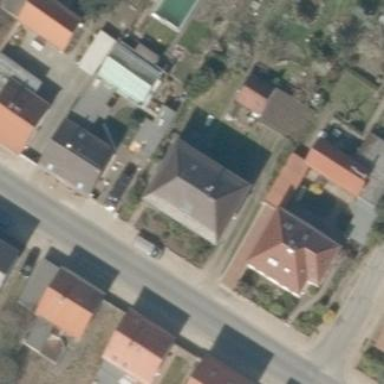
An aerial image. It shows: Building with hipped roof shape.